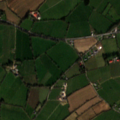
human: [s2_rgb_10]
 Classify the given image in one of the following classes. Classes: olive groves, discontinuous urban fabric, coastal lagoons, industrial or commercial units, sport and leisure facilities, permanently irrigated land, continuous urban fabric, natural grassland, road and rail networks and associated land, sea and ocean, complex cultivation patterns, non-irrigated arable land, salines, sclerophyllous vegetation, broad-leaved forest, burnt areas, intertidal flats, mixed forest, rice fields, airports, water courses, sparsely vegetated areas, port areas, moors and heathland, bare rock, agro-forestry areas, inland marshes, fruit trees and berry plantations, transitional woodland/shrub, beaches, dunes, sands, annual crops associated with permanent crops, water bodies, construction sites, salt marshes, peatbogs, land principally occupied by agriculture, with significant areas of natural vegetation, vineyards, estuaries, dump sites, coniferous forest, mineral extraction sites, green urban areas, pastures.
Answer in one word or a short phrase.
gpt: non-irrigated arable land, pastures